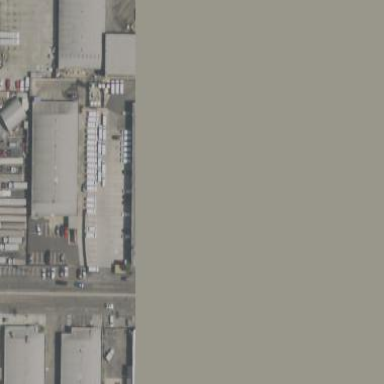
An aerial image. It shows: Industrial building.